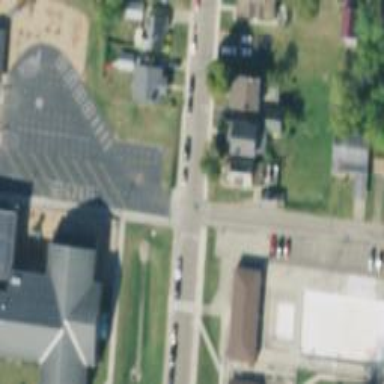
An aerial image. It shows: Residential road with asphalt surface. There is sidewalk on the left side.